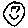
Label: smiley face